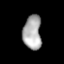
Tissue: lung
Cell type: Endothelial cells
Senescence score: 0.6311
Nuclear area (px): 619
Mean DAPI intensity: 169.097